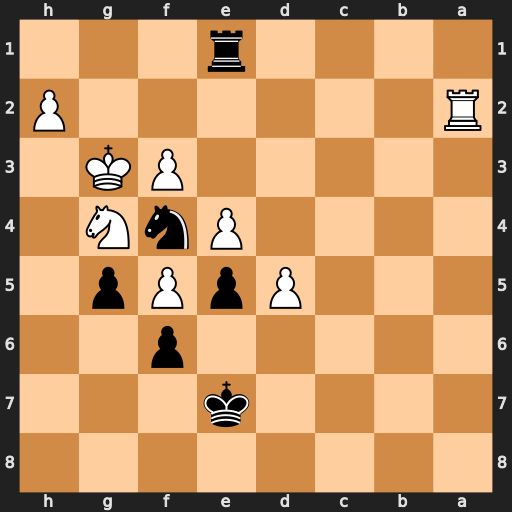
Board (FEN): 8/4k3/5p2/3PpPp1/4PnN1/5PK1/R6P/4r3
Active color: b
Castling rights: -
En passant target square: -
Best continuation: Rg1+ Kf2 Rg2+ Kf1 Rxa2